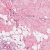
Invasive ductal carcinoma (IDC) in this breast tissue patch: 0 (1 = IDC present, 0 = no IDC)